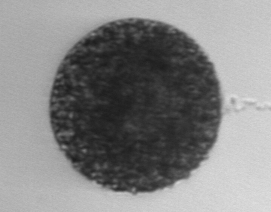
Label: Vicicitus_globosus